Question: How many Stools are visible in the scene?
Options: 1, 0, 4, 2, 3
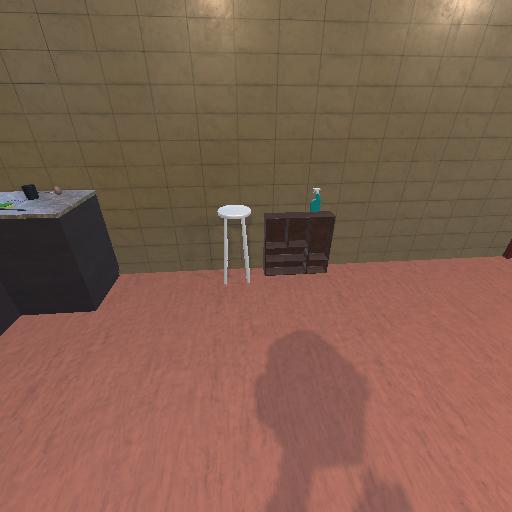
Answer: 1